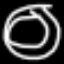
Label: donut